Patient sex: M
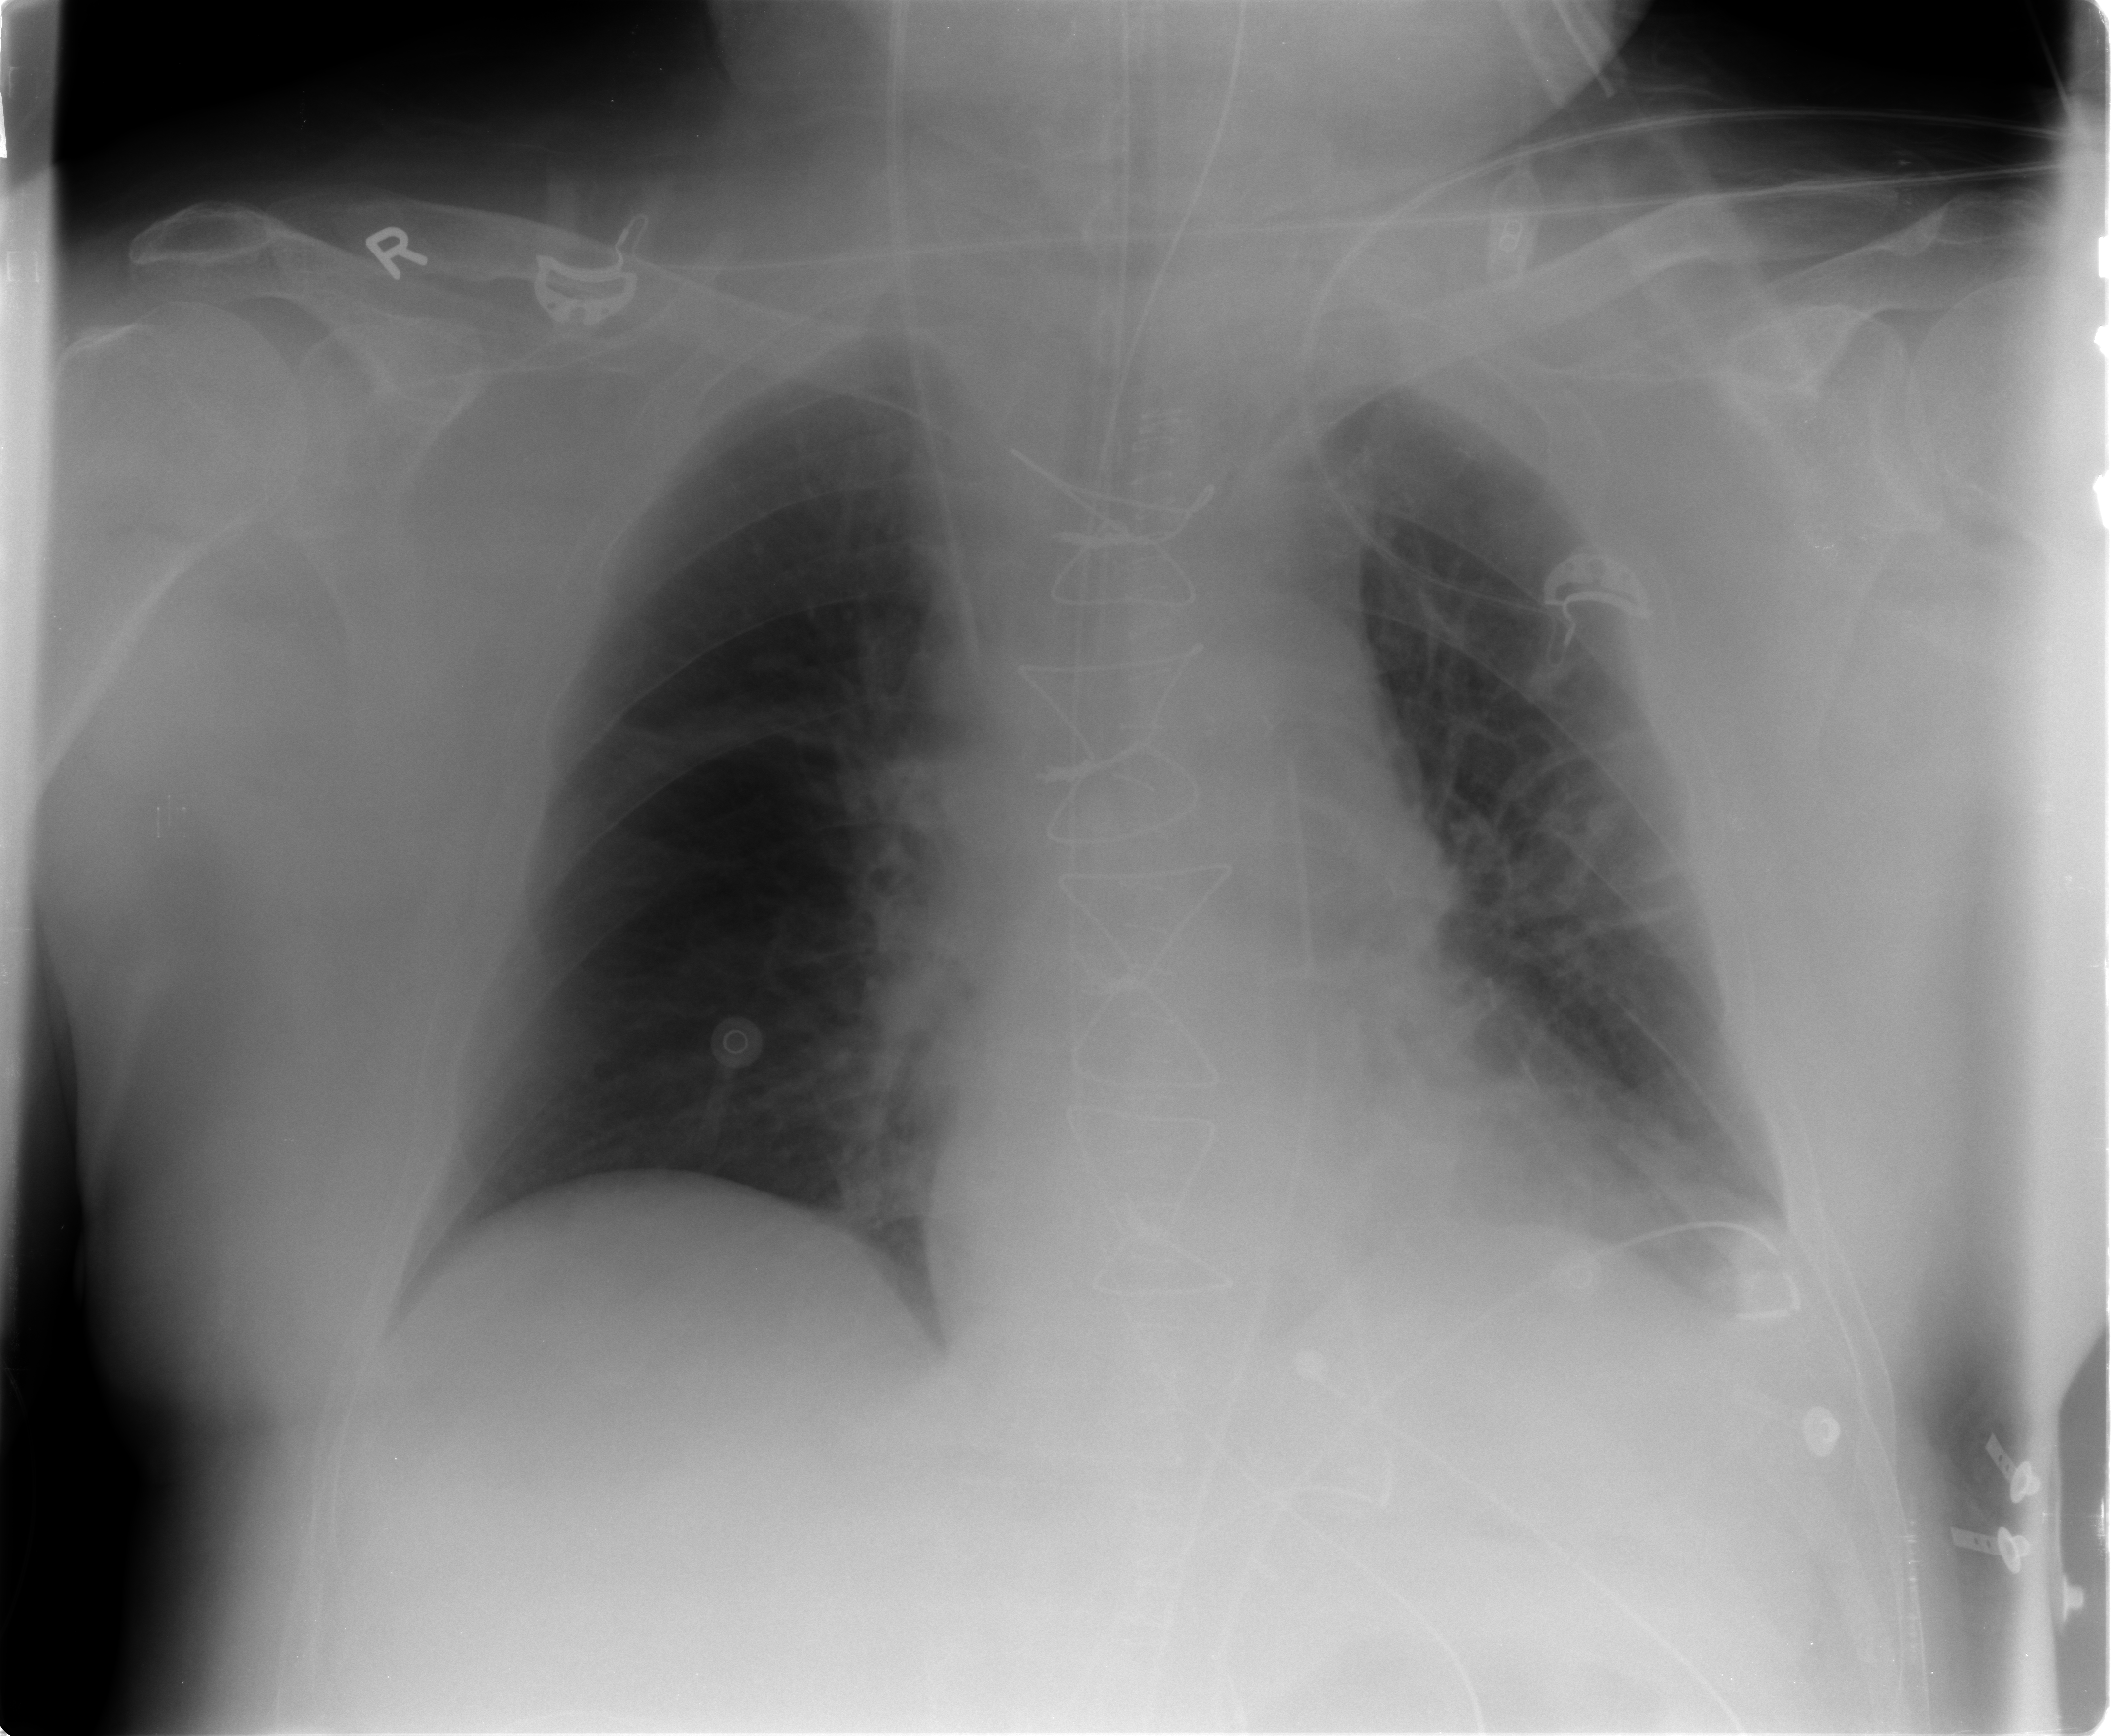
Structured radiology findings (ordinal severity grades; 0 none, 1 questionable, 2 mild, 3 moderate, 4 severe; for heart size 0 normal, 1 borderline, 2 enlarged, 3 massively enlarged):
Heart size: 1
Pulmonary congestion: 1
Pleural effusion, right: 0
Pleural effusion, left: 1
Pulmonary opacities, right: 0
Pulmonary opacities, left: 0
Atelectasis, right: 2
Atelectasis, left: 2